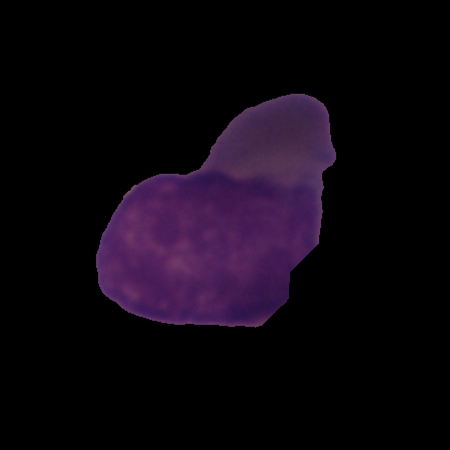
Label: cancer